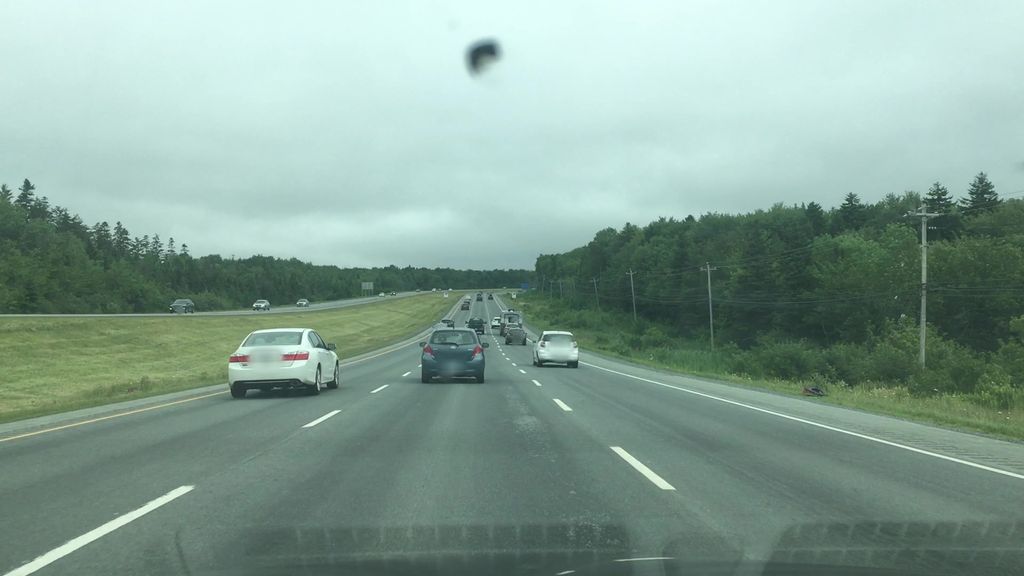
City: halifax